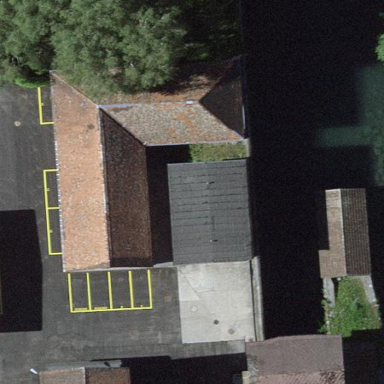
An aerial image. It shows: Industrial building.